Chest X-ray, PA view. Patient: 57 years old, sex F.
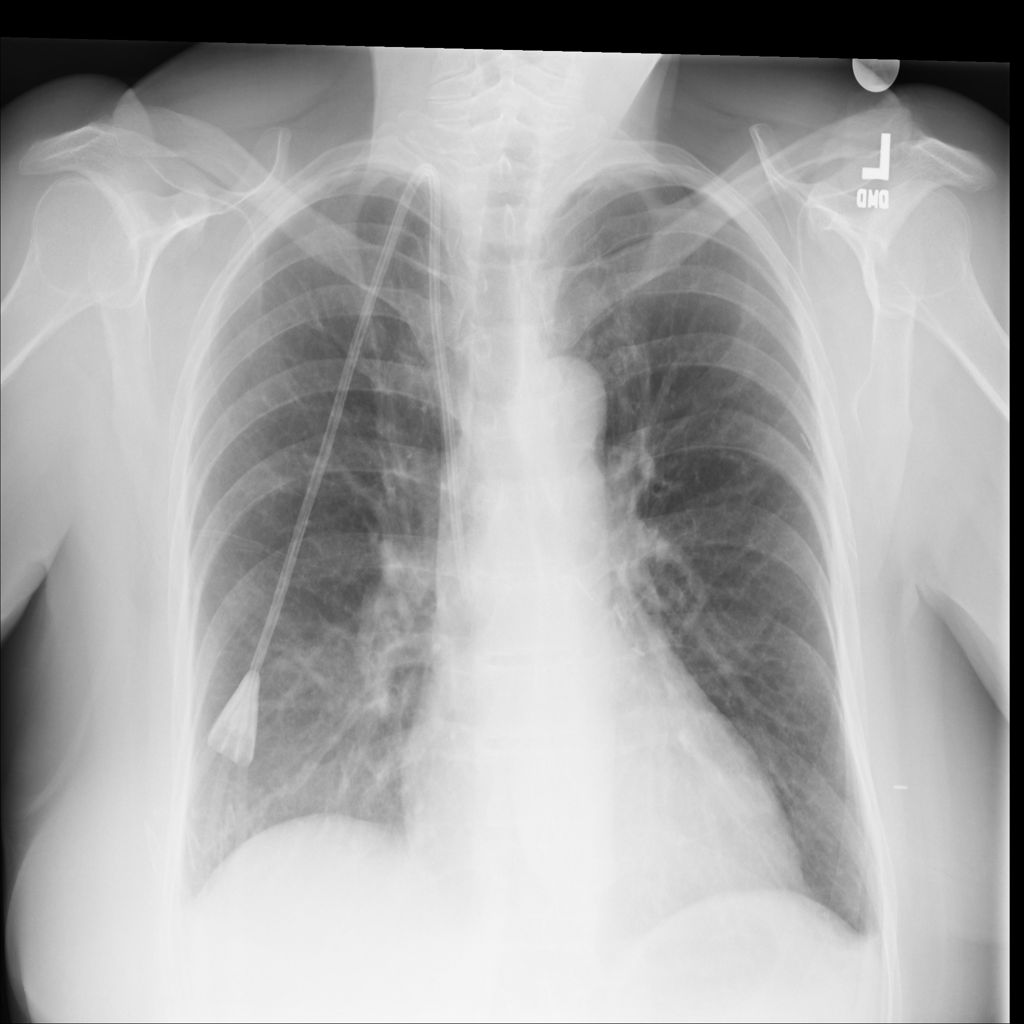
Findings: No Finding